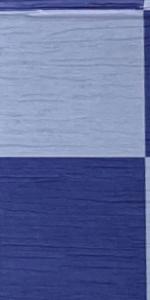
Label: Empty